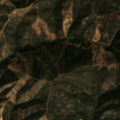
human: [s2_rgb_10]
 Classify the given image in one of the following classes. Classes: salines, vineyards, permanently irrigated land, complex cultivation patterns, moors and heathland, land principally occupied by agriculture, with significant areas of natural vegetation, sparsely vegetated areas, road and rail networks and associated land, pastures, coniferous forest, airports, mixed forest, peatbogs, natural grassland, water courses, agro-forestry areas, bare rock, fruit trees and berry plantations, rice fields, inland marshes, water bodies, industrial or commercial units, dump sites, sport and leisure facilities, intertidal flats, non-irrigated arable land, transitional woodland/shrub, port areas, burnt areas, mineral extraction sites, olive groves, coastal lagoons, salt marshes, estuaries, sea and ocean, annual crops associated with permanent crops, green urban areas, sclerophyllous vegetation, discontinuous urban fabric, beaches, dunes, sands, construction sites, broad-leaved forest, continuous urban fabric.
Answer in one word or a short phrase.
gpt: broad-leaved forest, sclerophyllous vegetation, transitional woodland/shrub